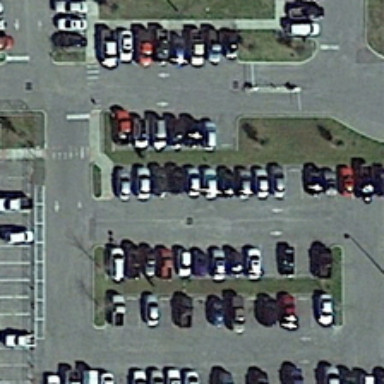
Many cars are parked in a parking lot .